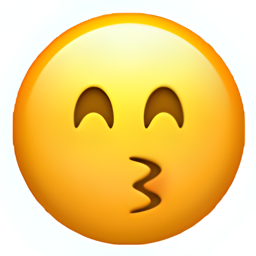
Name: kissing face with smiling eyes
Emoji: 😙
Group: Smileys & Emotion
Sub-group: face-affection